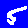
Digit: 5